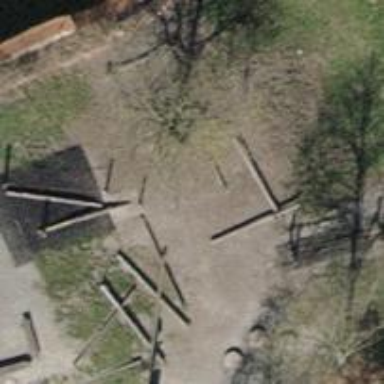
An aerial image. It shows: Brown bench.